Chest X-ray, PA view. Patient: 59 years old, sex F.
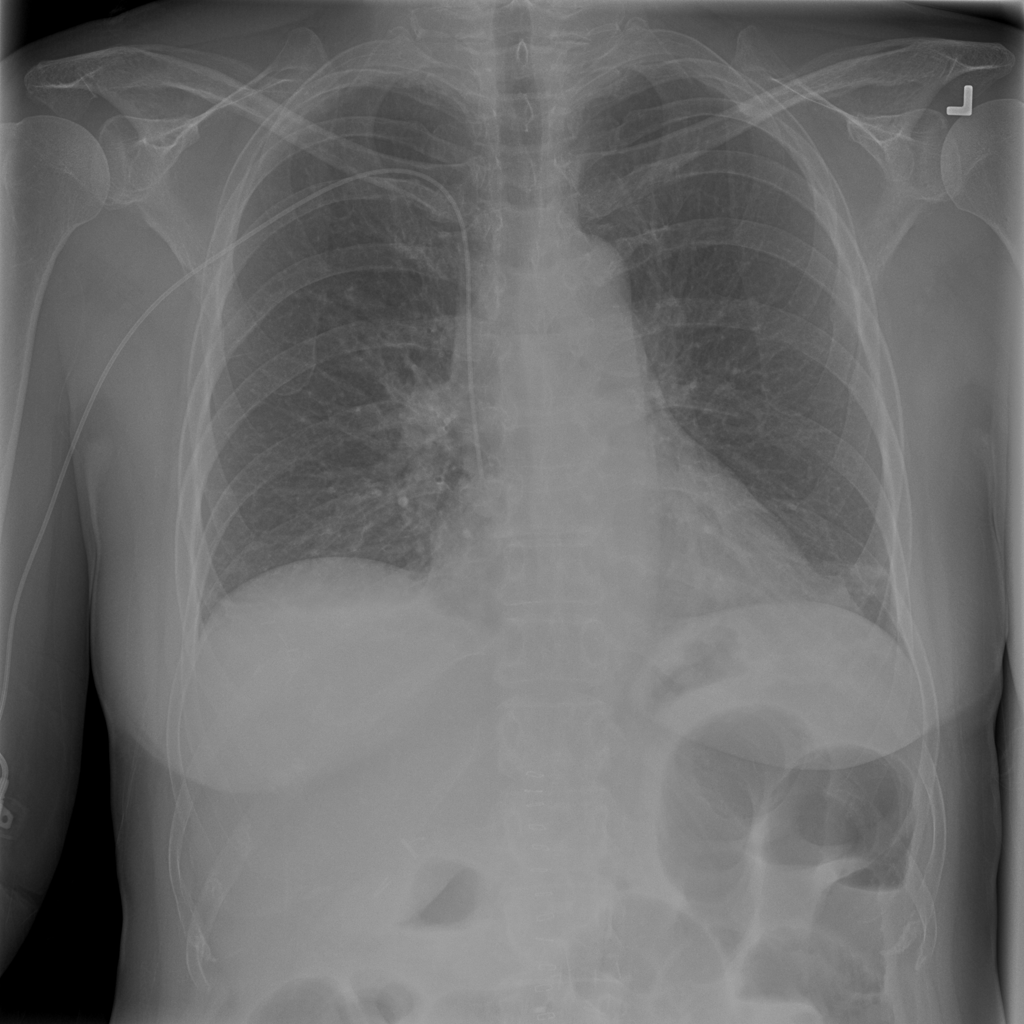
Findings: Infiltration